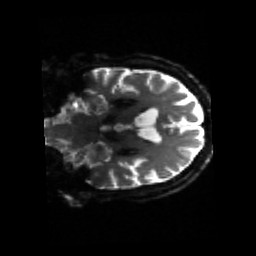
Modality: sbref
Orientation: coronal
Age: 75
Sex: male
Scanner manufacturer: siemens
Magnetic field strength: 3 T
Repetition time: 4.71 s
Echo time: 0.0906 s